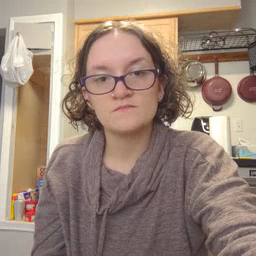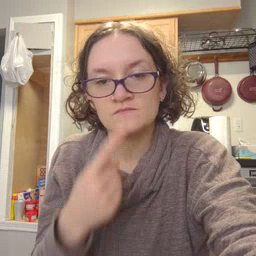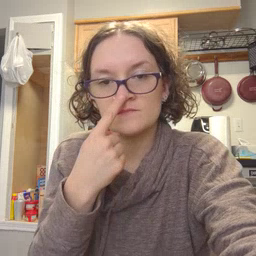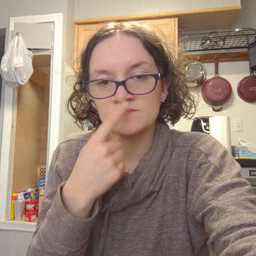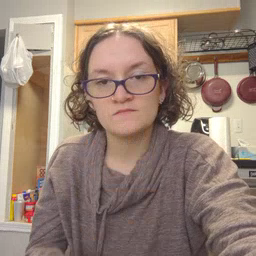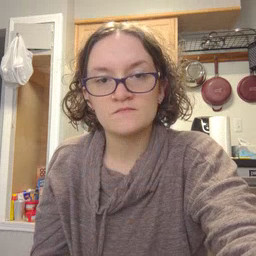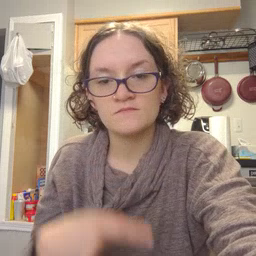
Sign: nose